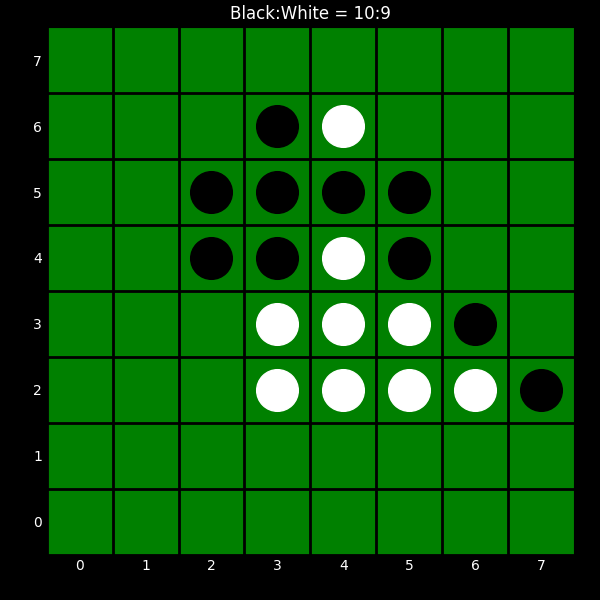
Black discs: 10
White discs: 9